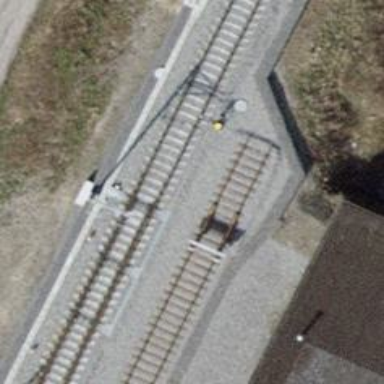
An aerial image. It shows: Railway buffer stop.